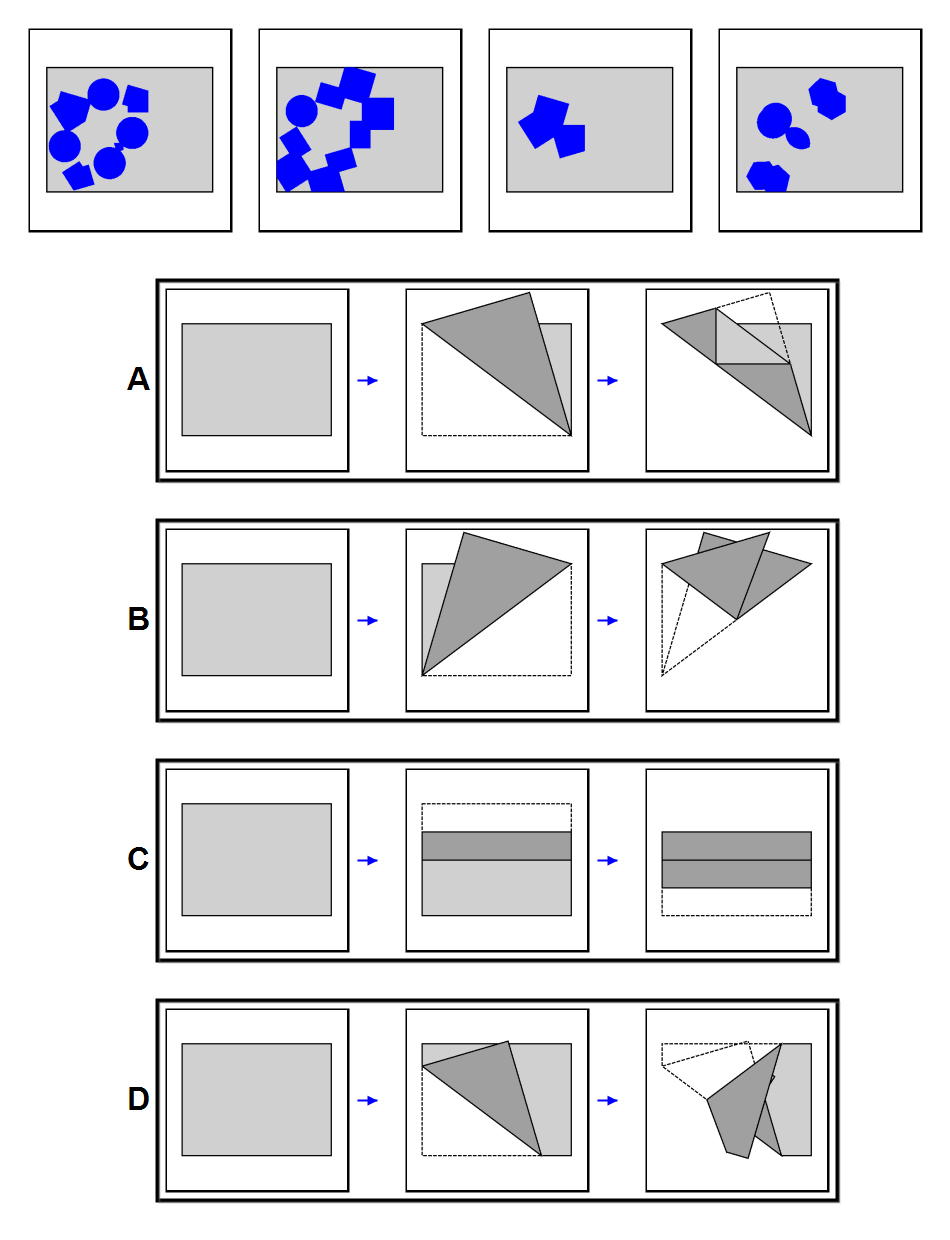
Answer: D